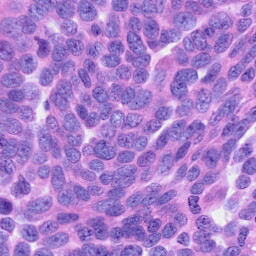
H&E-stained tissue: Ovarian